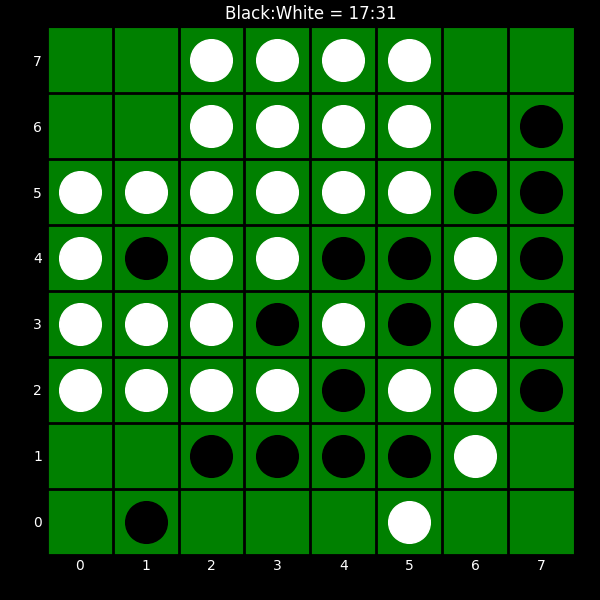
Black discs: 17
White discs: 31